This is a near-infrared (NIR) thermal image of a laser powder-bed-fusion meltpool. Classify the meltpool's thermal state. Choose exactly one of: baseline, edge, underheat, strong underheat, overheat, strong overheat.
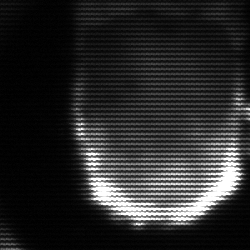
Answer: baseline